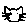
Label: cat